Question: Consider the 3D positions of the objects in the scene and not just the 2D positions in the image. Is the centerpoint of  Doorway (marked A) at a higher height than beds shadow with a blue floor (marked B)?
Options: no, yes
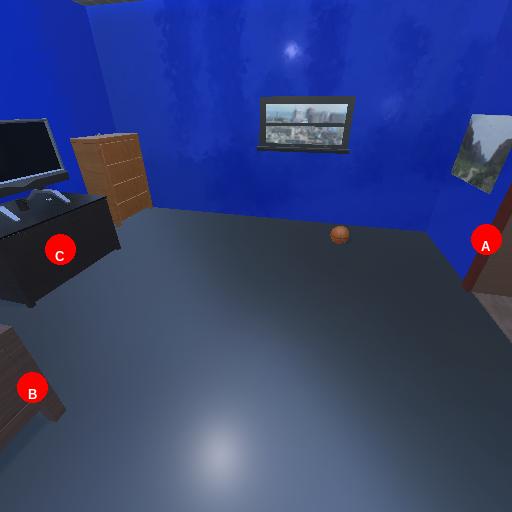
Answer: no